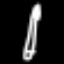
Label: pencil